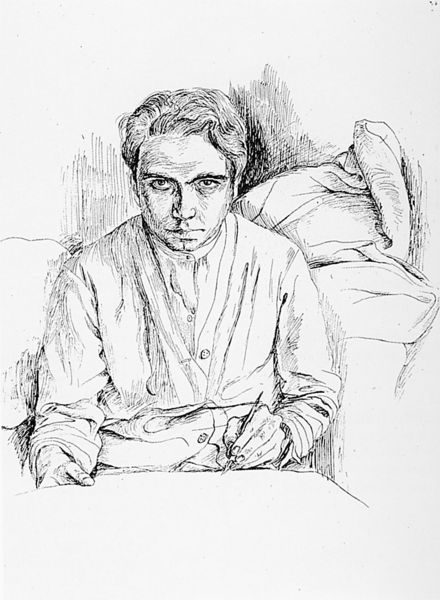
Titel: Selbstporträt
Künstler: Wienand von Steeg
Institution: Privatbesitz
Schlagwörter: feder, mann, schatten, nase, schwarz, skizze, tisch, weiss, zeichnung, zimmer, blick, hemd, wand, augen, mensch, innenraum, portrait, porträt, spiegel, gewand, mantel, augenbrauen, frontal, papier, graphik, kissen, bett, interior, knöpfe, kohle, lithographie, künstler, schriftsteller, selbstbildnis, bleistift, linkshänder, stift, selbstportrait, zeichner, selbstportait, beilstift